Interaction volume radius: 5 \u00c5
Interaction volume height: 45 \u00c5
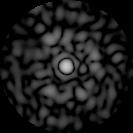
Disorder parameter: 0.8434